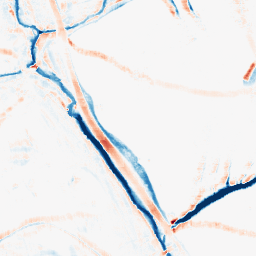
Category: morphological
Decomposition family: morphological_rect
Decomposition parameters: operation: average
width: 10
height: 10
Upsampling method: bspline
Upsampling parameters: scale: 2
Upsampling scale: 2